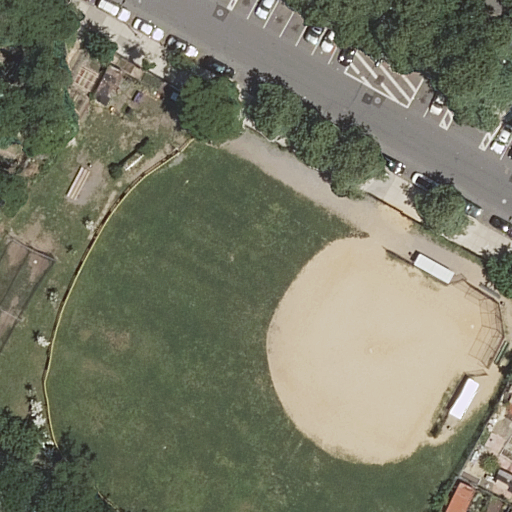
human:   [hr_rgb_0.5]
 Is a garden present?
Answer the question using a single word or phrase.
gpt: yes

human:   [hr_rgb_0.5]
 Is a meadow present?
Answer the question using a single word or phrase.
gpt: yes

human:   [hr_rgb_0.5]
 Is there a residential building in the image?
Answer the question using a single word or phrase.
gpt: no

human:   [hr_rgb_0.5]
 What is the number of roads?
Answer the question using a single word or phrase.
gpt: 2

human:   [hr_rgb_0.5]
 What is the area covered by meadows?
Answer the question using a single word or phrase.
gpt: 0m2

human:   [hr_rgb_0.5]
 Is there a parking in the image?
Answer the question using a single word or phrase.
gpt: yes

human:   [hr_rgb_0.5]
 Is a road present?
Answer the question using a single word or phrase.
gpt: yes

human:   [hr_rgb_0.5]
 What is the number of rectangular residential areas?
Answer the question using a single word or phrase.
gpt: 1

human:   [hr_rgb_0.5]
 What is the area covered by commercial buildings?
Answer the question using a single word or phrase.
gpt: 0m2

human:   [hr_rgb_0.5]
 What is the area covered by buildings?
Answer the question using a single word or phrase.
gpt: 0m2

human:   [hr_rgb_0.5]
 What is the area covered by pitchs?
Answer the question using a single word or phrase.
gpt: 875m2

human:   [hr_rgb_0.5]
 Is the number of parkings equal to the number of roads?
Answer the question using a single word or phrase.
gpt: no

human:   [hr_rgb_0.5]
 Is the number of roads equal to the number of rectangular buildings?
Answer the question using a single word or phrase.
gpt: no

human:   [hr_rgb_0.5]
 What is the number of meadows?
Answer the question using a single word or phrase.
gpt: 1

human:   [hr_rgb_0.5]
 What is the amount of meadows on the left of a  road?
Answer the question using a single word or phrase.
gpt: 1

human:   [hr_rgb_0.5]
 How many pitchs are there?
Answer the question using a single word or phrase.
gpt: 1

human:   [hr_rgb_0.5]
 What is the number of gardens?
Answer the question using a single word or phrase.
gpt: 2

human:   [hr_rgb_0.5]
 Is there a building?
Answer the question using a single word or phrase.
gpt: no

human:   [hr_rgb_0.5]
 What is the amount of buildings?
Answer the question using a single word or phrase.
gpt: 0

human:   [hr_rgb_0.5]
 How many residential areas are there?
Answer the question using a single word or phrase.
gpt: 1

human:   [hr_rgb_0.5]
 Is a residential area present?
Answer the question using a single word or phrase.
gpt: yes

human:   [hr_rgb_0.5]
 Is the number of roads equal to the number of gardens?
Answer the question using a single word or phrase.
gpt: yes

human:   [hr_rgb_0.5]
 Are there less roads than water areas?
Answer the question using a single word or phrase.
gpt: no

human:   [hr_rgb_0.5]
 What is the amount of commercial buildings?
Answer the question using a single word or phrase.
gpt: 0

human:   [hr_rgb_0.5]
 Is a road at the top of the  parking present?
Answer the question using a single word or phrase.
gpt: no

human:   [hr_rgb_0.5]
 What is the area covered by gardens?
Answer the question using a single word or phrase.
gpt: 364m2

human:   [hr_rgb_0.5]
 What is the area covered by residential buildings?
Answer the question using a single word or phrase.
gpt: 0m2

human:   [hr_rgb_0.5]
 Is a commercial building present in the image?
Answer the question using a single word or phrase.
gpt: no

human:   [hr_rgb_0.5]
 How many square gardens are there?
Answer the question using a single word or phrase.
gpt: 0

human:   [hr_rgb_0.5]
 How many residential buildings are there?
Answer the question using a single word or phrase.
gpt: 0

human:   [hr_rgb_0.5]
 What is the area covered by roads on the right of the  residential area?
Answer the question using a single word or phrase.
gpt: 0m2

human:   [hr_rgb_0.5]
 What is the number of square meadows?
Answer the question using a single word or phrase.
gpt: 0

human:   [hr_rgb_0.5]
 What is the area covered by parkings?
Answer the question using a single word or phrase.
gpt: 1218m2

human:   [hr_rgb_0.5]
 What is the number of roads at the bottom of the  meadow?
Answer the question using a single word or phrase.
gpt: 0

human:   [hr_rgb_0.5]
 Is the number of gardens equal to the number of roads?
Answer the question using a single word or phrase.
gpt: yes

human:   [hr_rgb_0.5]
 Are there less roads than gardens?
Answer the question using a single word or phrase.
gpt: no

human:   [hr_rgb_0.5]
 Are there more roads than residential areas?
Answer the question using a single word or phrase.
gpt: yes

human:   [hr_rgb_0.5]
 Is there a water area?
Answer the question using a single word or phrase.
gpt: no

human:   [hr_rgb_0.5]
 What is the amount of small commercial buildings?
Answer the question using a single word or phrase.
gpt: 0

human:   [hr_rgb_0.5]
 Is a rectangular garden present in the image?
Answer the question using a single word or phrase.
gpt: yes

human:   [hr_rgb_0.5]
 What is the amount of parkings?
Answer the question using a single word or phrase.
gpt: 1

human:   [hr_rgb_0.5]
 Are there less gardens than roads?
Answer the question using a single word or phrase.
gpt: no

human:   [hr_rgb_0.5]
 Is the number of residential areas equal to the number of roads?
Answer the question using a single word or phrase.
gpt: no

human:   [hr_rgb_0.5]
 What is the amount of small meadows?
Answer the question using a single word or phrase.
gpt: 1

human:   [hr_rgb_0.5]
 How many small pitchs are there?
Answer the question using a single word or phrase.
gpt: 0

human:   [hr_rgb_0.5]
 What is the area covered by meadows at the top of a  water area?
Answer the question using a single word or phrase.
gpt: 0m2

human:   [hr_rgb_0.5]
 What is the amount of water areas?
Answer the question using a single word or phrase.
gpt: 0

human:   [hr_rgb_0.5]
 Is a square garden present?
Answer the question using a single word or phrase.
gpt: no

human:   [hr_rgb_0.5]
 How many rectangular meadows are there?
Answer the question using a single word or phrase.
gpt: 1

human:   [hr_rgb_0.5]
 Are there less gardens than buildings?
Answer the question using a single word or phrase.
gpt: no

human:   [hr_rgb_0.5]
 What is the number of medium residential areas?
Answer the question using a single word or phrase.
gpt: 0

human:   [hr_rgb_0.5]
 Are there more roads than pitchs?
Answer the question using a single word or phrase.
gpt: yes

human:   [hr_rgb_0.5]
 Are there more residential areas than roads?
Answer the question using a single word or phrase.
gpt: no

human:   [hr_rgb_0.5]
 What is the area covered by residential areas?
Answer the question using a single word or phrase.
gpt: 9625m2

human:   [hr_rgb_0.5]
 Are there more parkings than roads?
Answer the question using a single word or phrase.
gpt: no

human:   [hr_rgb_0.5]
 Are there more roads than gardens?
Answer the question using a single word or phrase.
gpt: no

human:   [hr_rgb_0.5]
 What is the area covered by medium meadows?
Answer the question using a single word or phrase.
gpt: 0m2

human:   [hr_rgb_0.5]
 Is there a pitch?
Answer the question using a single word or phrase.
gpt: yes

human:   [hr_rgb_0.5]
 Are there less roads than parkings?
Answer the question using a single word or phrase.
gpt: no

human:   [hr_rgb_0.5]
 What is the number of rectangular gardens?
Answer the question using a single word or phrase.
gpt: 2

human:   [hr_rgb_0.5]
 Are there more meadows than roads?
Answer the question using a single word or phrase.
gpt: no

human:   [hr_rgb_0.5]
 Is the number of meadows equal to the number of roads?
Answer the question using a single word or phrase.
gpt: no

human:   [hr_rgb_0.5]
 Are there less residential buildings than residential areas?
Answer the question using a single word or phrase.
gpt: yes

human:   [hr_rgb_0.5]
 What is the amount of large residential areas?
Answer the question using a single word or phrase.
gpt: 1